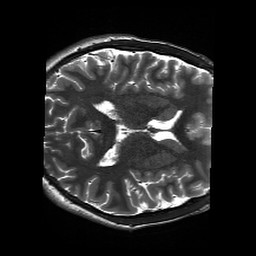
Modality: T2w
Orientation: axial
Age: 19
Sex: male
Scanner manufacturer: siemens
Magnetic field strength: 3 T
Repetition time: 13.52 s
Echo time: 0.088 s